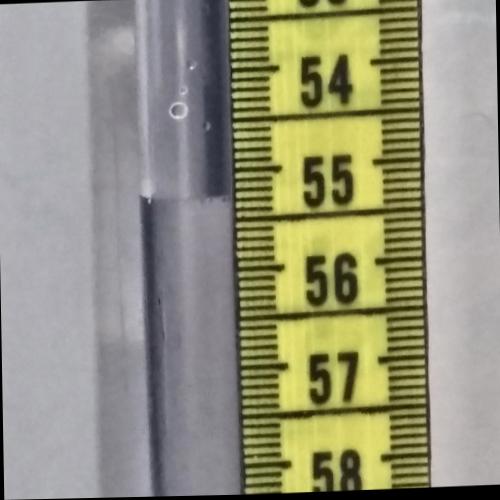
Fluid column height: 55.3 cm